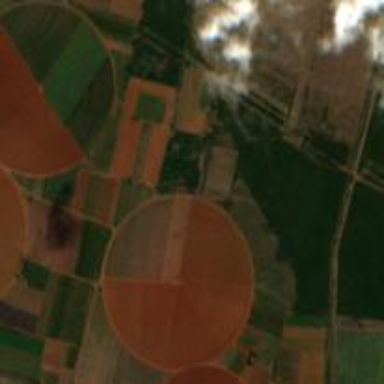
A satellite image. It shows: View of farmland.